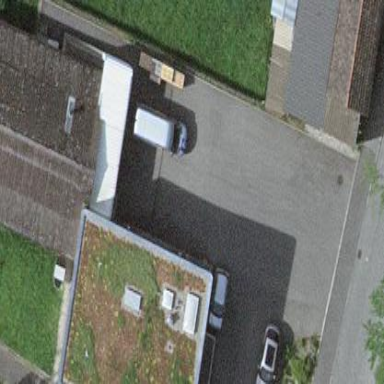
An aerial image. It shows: Commercial building.